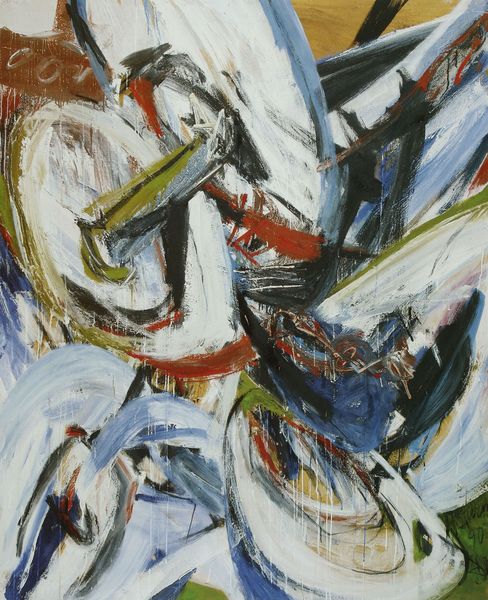
Künstler: Helmut Sturm
Institution: Im Besitz des Künstlers
Schlagwörter: blau, weiß, gelb, grün, ocker, bewegung, bunt, nase, ohr, rot, tanz, augen, gesicht, öl, kreis, oval, abstrakt, linien, spur, sturm, wild, duktus, abstraktion, münchen, dynamik, kreise, pinselstrich, muschel, helmut, llinie